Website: lowes
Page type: receipt
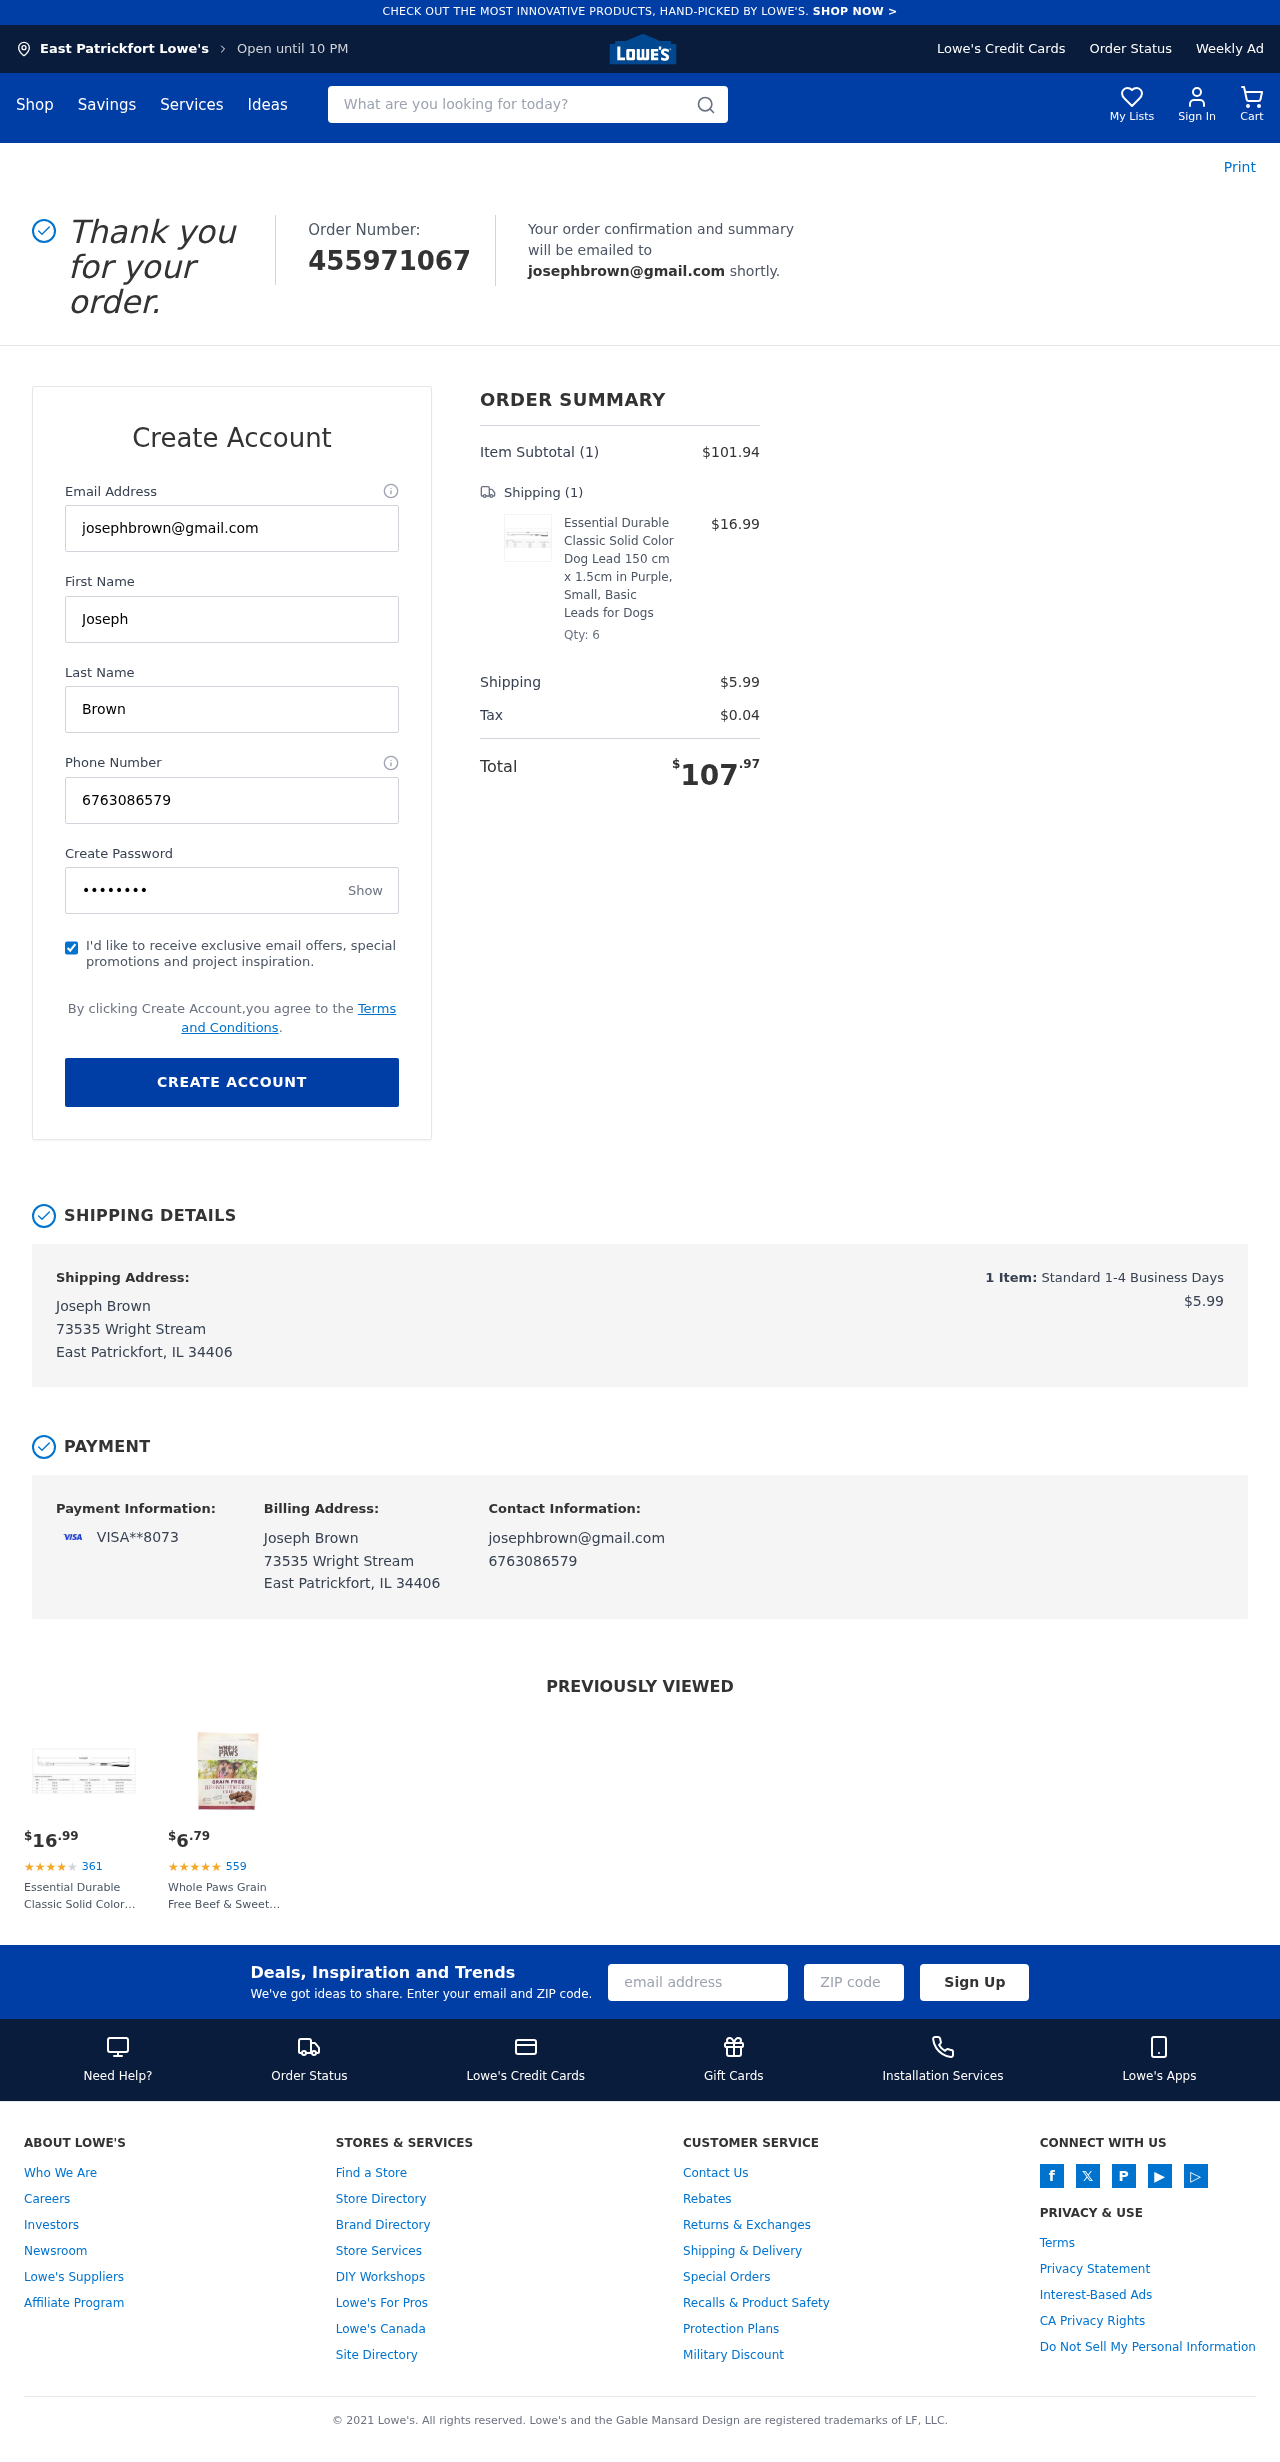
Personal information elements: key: PII_CARD_LAST4
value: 8073
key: PII_CARD_TYPE
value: VISA
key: PII_CITY
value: East Patrickfort
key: PII_EMAIL
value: josephbrown@gmail.com
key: PII_FULLNAME
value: Joseph Brown
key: PII_PHONE
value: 6763086579
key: PII_STREET
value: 73535 Wright Stream
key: PII_FIRSTNAME
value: Joseph
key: PII_LASTNAME
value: Brown
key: PII_CITY_STATE_ZIP
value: East Patrickfort, IL 34406
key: PII_FULLNAME2
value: Joseph Brown
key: PII_FULLNAME3
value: Joseph Brown
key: PII_FIRSTNAME2
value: Joseph
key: PII_FIRSTNAME3
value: Joseph
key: PII_LASTNAME2
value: Brown
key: PII_LASTNAME3
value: Brown
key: PII_FIRSTNAME_DERIVED
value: Joseph
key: PII_LASTNAME_DERIVED
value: Brown
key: PII_FULLNAME_DERIVED
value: Joseph Brown
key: PII_NAME_FULL_DERIVED
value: Joseph Brown
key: PII_POSTCODE
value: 34406
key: PII_STATE_ABBR
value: IL
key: PII_POSTCODE_FULL
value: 34406
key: PII_CITY_STATE
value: East Patrickfort, IL
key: PII_POSTCODE_NUMERIC
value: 34406
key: PII_EMAIL2
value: josephbrown@gmail.com
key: PII_EMAIL3
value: josephbrown@gmail.com
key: PII_PHONE_LINE
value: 6579
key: PII_PHONE_SUFFIX
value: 6579
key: PII_PHONE2
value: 6763086579
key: PII_PHONE3
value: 6763086579
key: PII_PHONE_NUMERIC
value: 6763086579
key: PII_PHONE_LINE_NUMERIC
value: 6579
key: PII_PHONE_SUFFIX_NUMERIC
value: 6579
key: PII_PHONE2_NUMERIC
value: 6763086579
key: PII_PHONE3_NUMERIC
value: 6763086579
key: PII_PHONE_DIGITS
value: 6763086579
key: PII_PHONE_LAST4
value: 6579
Product elements: key: PRODUCT1_NAME
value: Essential Durable Classic Solid Color Dog Lead 150 cm x 1.5cm in Purple, Small, Basic Leads for Dogs
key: PRODUCT1_PRICE
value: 16.99
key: PRODUCT1_QUANTITY
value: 6
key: PRODUCT2_NAME
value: Whole Paws Grain Free Beef & Sweet Potato Recipe Dog Biscuits, 16 oz
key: PRODUCT2_NUM_RATINGS
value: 559
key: PRODUCT2_PRICE
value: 6.79
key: PRODUCT1_PRICE2
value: $16.99
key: PRODUCT1_RATING2
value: ★
★
★
★
★
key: PRODUCT1_NUM_RATINGS2
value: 361
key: PRODUCT1_NAME2
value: Essential Durable Classic Solid Color Dog Lead 150 cm x 1.5cm in Purple, Small, Basic Leads for Dogs
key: PRODUCT2_RATING
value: ★
★
★
★
★
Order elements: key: ORDER_ID
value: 455971067
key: ORDER_NUM_ITEMS
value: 1
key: ORDER_SUBTOTAL
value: $101.94
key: ORDER_NUM_ITEMS2
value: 1
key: ORDER_SHIPPING_COST
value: $5.99
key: ORDER_TAX
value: $0.04
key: ORDER_TOTAL
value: $107.97
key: ORDER_NUM_ITEMS3
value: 1
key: ORDER_SHIPPING_COST2
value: $5.99
Search elements: key: HEADER_SEARCH
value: What are you looking for today?